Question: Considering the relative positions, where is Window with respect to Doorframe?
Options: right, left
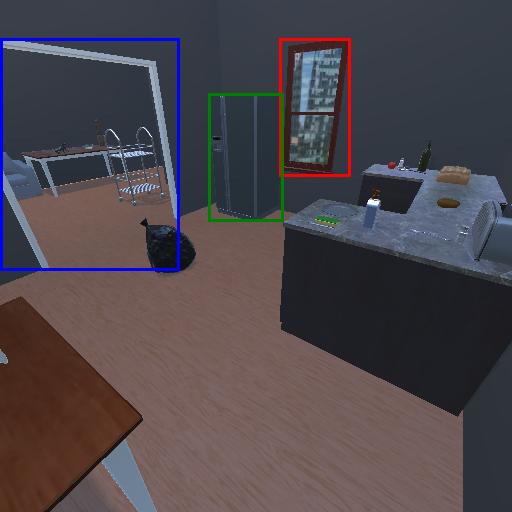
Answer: right